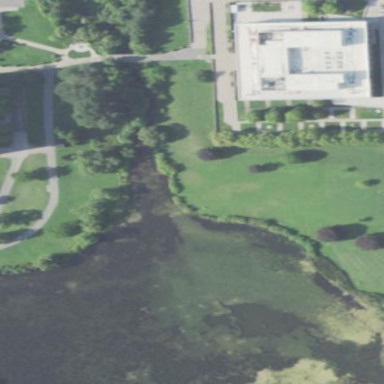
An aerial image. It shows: Peaceful pond surrounded by nature.